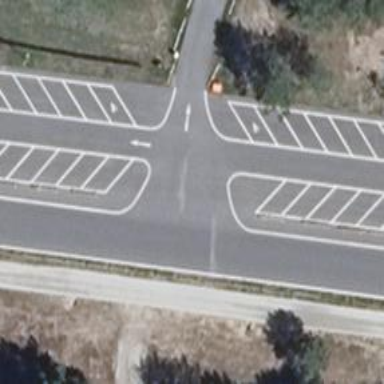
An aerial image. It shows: Asphalt parking aisle along service road.